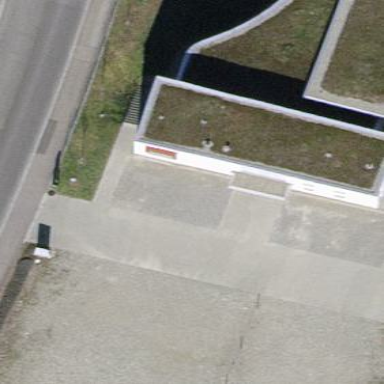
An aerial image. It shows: Part of building.